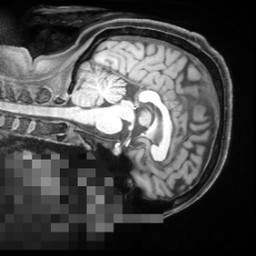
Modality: T1w
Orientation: sagittal
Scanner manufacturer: siemens
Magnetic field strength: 3 T
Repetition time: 2.55 s